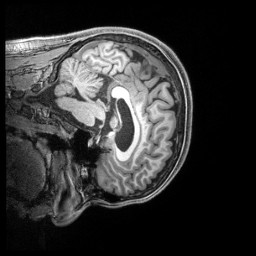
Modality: T1w
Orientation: sagittal
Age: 21
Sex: male
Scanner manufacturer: siemens
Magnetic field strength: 3 T
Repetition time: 2.4 s
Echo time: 0.00219 s